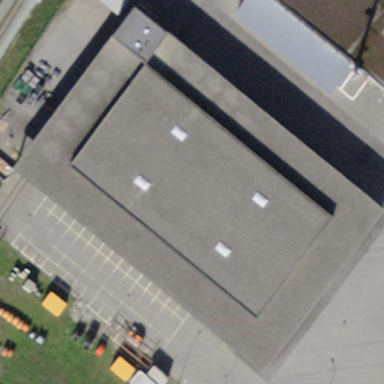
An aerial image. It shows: Flat-roofed building.